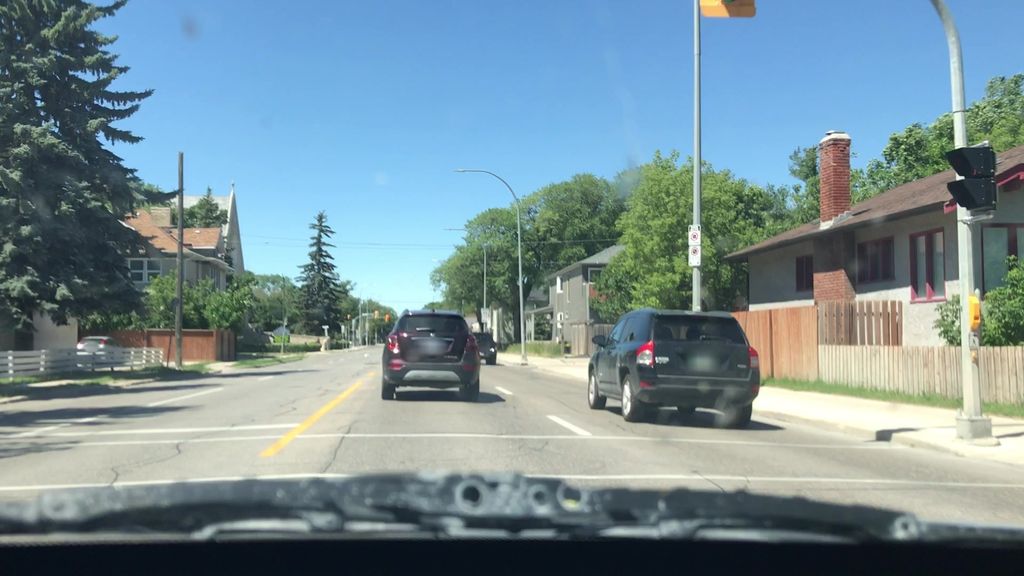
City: winnipeg